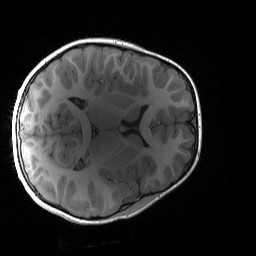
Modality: T1w
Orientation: axial
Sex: male
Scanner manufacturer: siemens
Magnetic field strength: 3 T
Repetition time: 1.9 s
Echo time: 0.00243 s